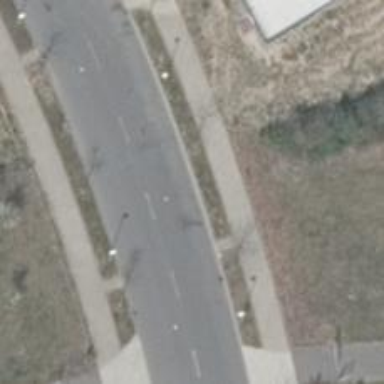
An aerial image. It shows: Sidewalk along the footway.